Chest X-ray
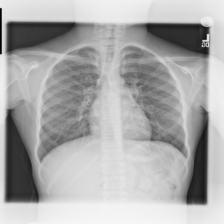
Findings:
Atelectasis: negative
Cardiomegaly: negative
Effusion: negative
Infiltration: negative
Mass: negative
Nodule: negative
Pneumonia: negative
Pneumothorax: negative
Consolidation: negative
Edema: negative
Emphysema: negative
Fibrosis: negative
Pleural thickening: negative
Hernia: negative